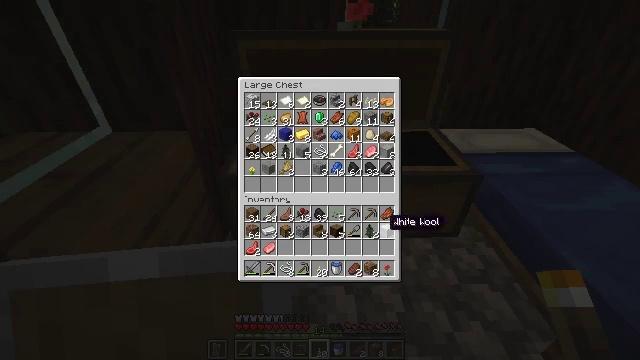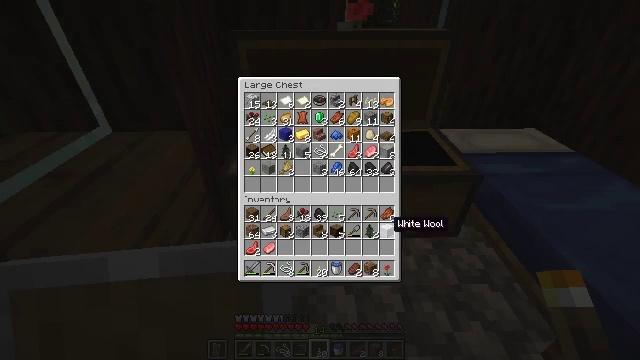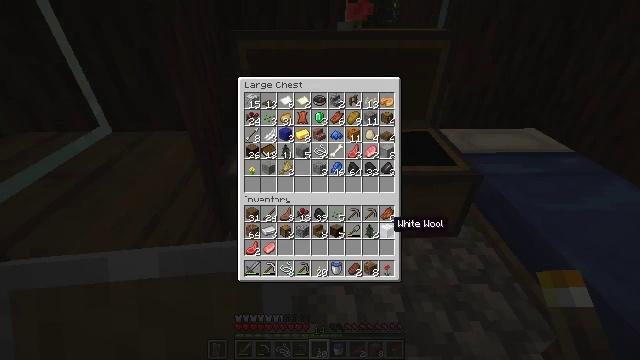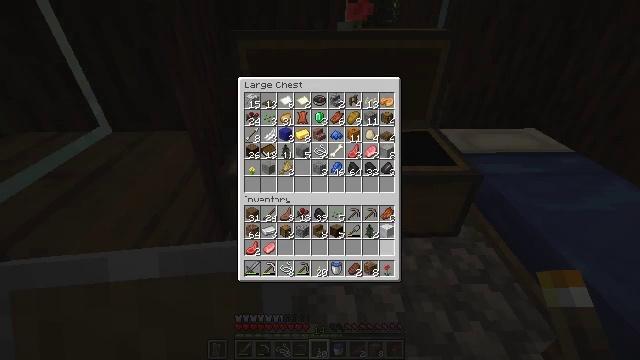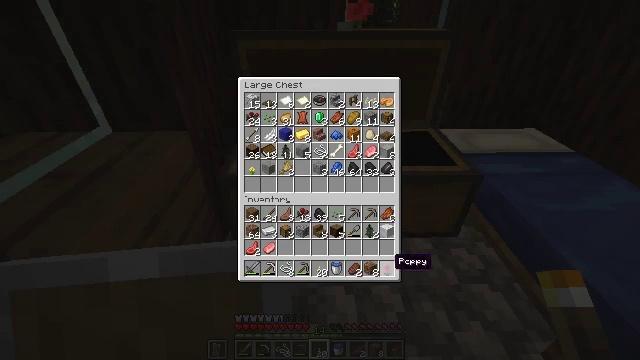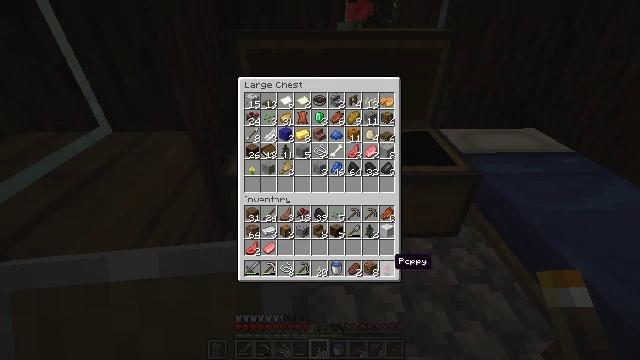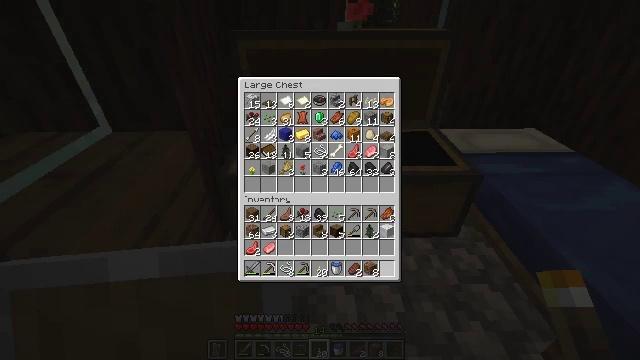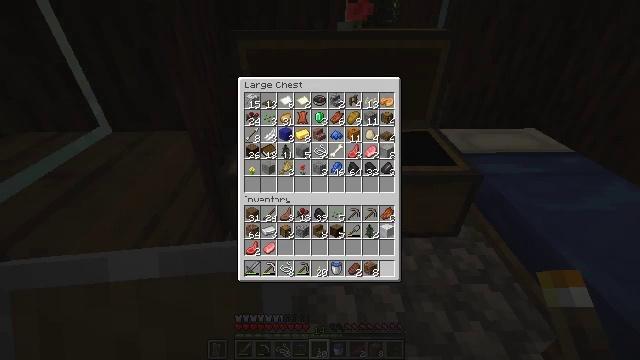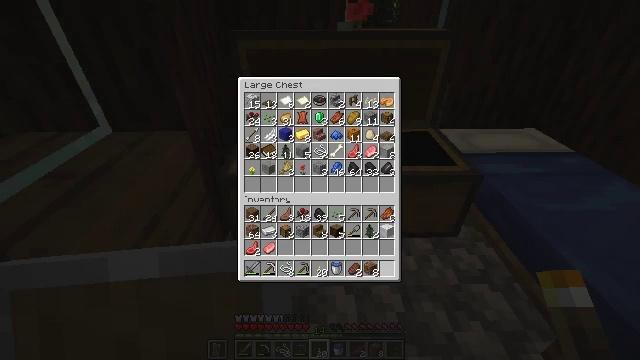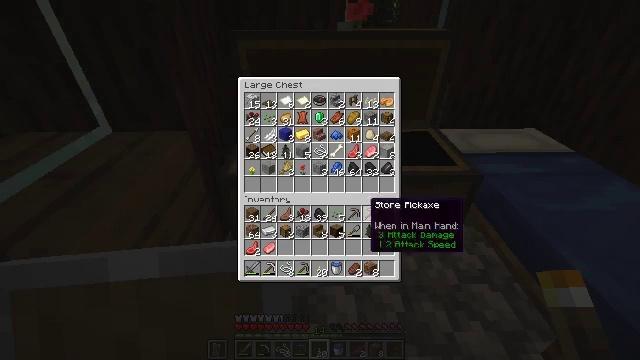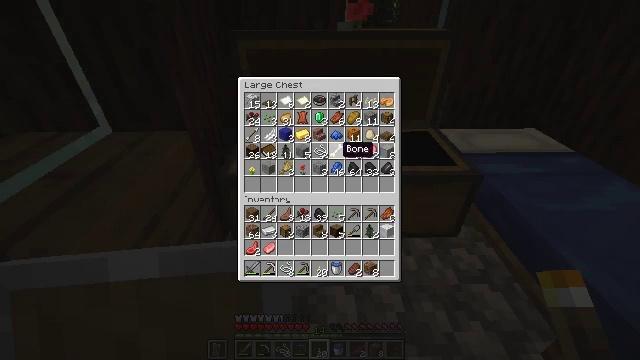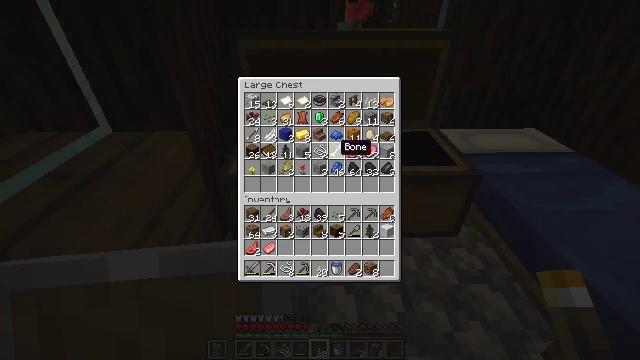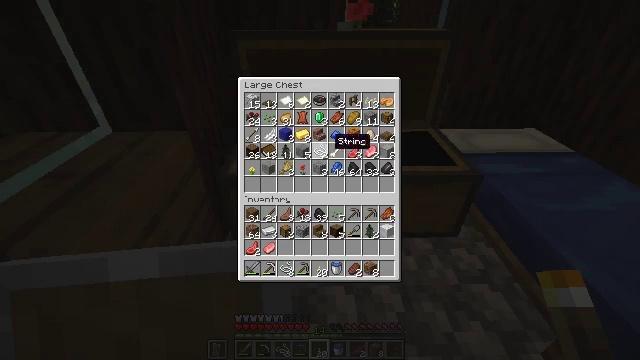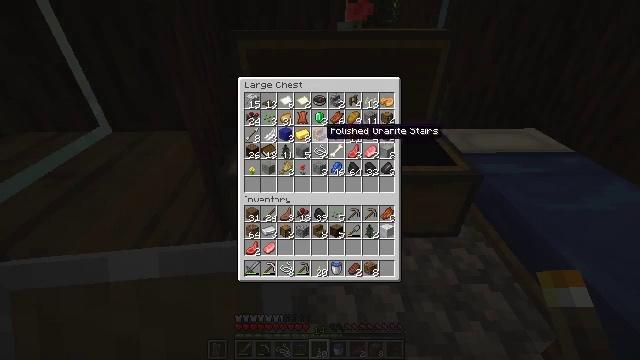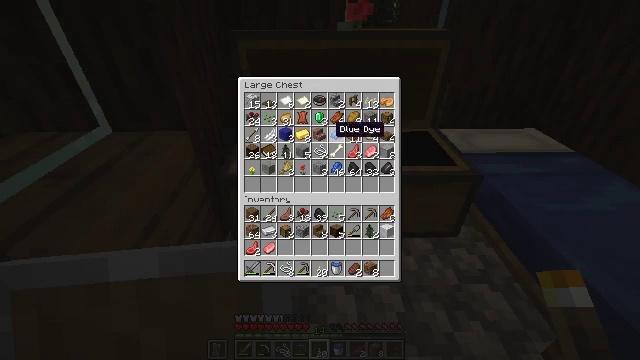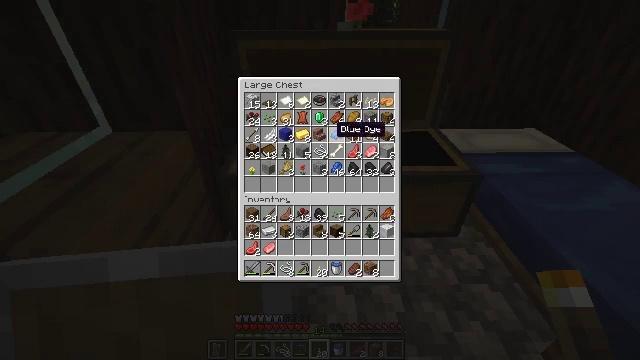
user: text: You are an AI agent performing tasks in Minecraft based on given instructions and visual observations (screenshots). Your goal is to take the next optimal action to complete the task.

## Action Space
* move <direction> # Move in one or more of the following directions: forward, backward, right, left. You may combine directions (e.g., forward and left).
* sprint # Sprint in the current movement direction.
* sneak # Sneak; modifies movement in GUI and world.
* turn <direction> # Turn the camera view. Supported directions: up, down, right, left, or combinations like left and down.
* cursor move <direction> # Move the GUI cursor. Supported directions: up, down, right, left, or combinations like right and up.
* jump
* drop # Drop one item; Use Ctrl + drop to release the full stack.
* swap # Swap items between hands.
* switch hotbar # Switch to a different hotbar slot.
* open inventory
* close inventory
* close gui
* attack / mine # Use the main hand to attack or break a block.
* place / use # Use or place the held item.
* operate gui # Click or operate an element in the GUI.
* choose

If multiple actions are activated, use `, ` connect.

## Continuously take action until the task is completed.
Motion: motion action
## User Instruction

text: Create blue wool with blue dye and wool.
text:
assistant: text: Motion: sneak
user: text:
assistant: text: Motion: sneak
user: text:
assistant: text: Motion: sneak, cursor move down
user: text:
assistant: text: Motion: sneak, cursor move down
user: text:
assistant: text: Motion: sneak
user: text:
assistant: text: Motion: sneak, operate gui
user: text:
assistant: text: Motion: sneak, operate gui
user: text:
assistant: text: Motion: sneak
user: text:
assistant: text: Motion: sneak, cursor move left and up
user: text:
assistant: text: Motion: sneak, cursor move left and up
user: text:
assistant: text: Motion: sneak
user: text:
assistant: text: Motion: sneak, cursor move left
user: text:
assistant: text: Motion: sneak, cursor move left and up
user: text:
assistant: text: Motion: sneak, cursor move right
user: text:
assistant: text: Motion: sneak
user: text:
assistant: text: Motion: sneak, operate gui
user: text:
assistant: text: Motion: sneak, operate gui
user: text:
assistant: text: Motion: sneak, cursor move right and down
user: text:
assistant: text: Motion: sneak, cursor move right and down
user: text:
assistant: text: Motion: sneak, cursor move right
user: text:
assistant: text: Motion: sneak
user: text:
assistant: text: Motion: sneak
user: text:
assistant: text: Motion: sneak, cursor move left and up
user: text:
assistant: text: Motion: sneak, cursor move left and up
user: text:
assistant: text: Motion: sneak, cursor move left
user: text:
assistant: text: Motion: sneak, cursor move left
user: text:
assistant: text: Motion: sneak
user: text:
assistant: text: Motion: sneak
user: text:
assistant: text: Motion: sneak
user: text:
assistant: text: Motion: sneak, operate gui